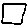
Label: square